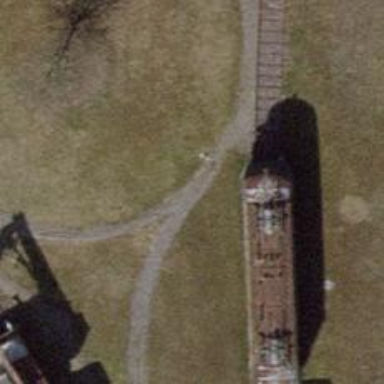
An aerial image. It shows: Railway switch.